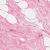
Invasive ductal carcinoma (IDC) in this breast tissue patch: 0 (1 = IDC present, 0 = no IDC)